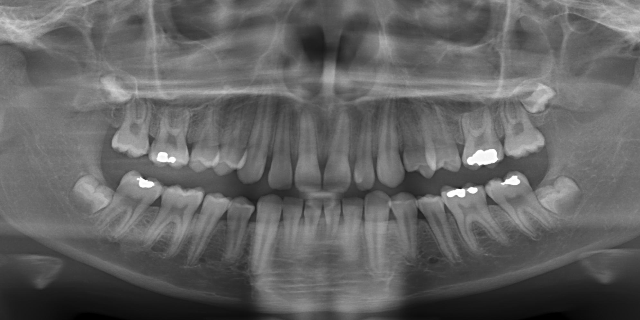
adult